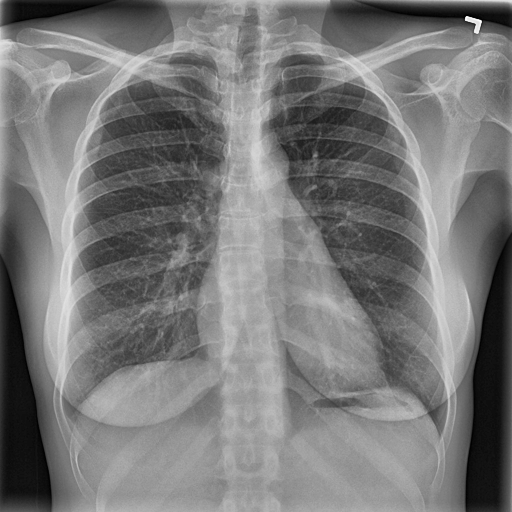
Finding: NORMAL